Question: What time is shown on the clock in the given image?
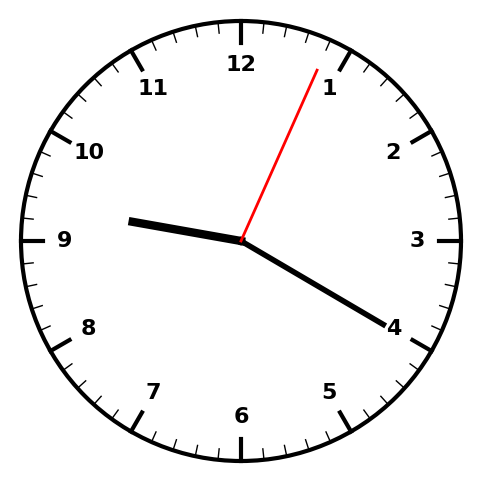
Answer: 09:20:04